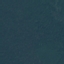
Label: Forest